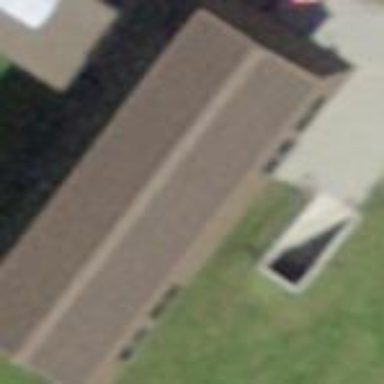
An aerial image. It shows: View of roof of building.